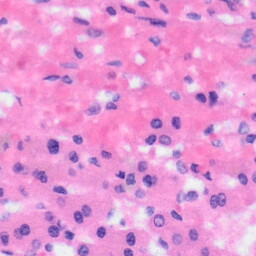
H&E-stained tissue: Liver